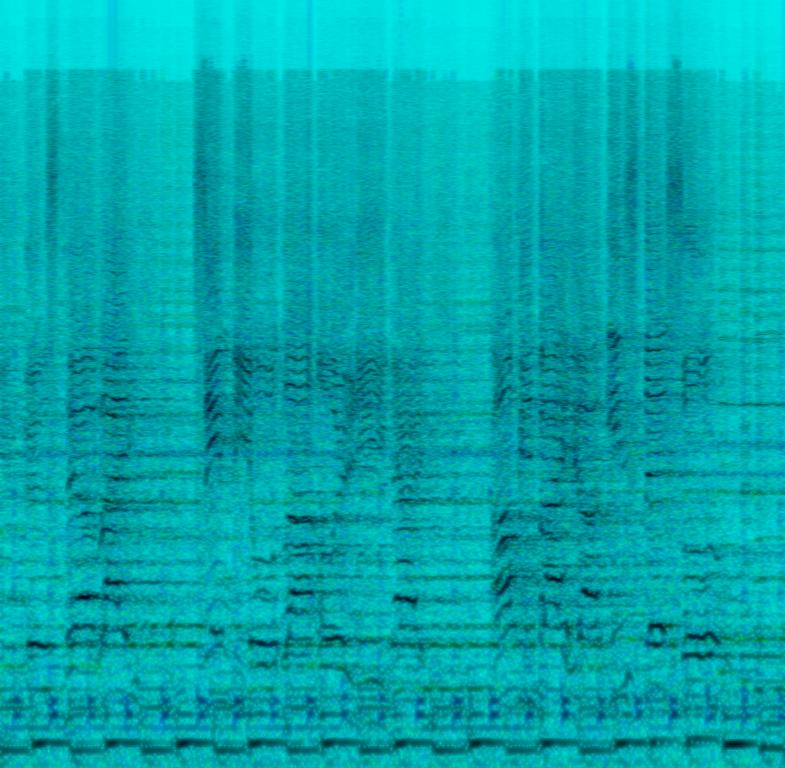
Male voices are yodeling with a lot of reverb on their voices. They are loud and the speakers of the recording are speaking. An accordion is playing a fast melody that is panned to the right side of the speakers. A guitar is strumming a rhythmic chord on the backbeat. An upright bass is playing a walking bassline. This song may be playing at a folksfest. This is an amateur recording.